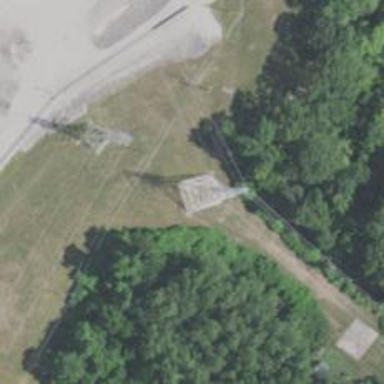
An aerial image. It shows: Lattice structure tower.